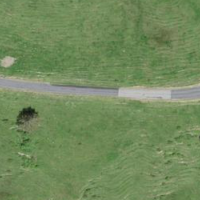
EUNIS habitat code: 25
Species observed at this site:
Turdus torquatus